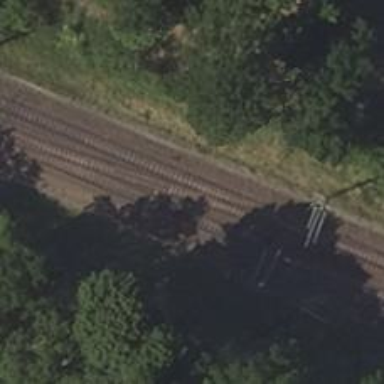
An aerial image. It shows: Railway track.